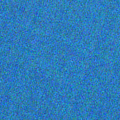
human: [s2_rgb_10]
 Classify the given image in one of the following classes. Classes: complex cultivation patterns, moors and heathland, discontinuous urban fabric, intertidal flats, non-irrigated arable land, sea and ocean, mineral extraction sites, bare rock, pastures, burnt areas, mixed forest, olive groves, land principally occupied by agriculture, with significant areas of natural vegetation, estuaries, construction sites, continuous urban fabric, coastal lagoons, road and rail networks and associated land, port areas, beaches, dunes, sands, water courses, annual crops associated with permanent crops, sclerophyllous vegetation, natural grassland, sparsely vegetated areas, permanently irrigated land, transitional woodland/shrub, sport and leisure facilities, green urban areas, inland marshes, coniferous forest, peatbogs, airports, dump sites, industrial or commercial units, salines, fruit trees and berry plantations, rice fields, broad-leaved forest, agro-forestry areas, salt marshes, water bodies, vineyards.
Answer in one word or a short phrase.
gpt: sea and ocean